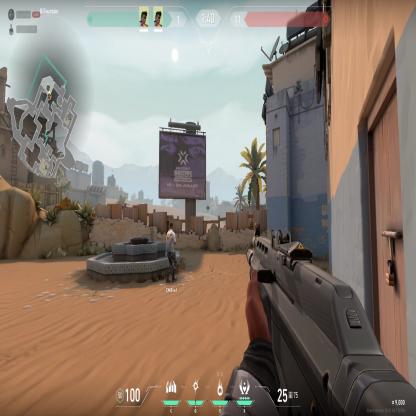
Label: teammate